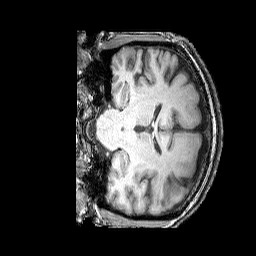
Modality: T1w
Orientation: coronal
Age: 39
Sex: female
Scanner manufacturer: siemens
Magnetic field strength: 3 T
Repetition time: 2.25 s
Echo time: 0.00411 s